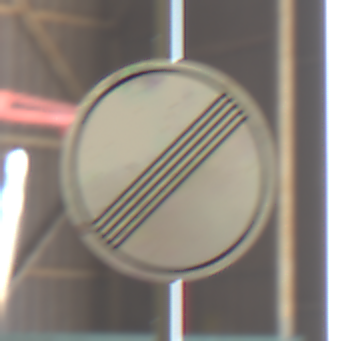
Verkehrszeichen: EndeSaemtlicherBegrenzungen
Umgebung: Indoor, Urban
Tageszeit: Midday
Wetter: NotSpecified
Licht: Natural
Jahreszeit: NotSpecified
Kontrast: MediumContrast